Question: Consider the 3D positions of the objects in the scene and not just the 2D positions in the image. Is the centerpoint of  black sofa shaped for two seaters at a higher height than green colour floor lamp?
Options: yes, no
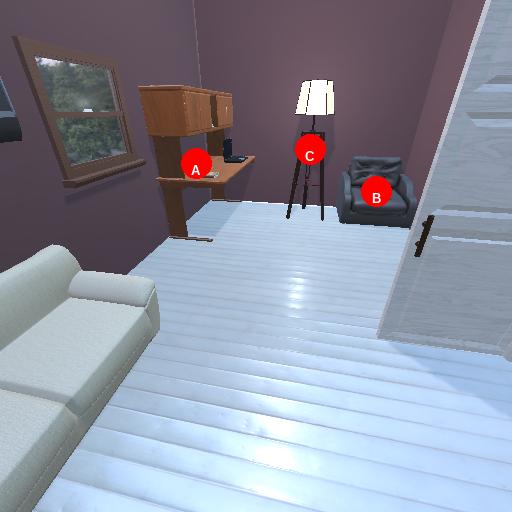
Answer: yes